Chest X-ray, PA view. Patient: 41 years old, sex M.
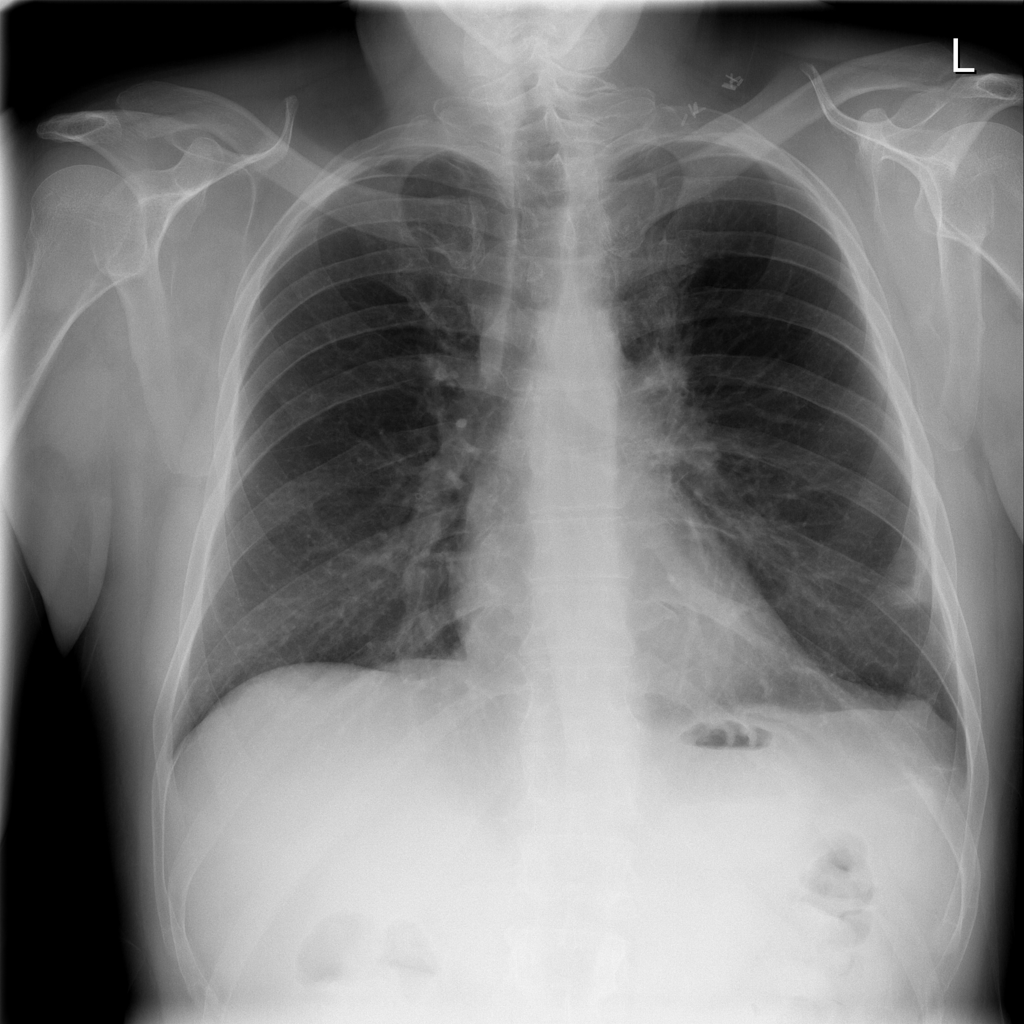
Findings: Infiltration, Nodule